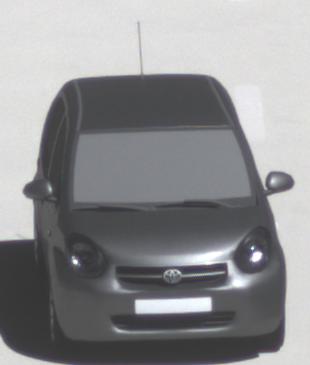
Make: Toyota
Model: Passo
Detailed model: Toyota Passo X Yururi
Model produced from: 2010
Model produced until: 2016
Doors: 5
Color: gray
Road condition: dry road
Daytime: midday
Contrast: high contrast